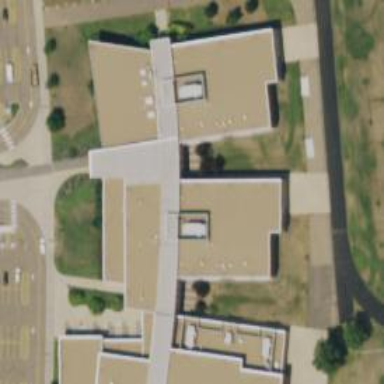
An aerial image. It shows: School building with school amenities.